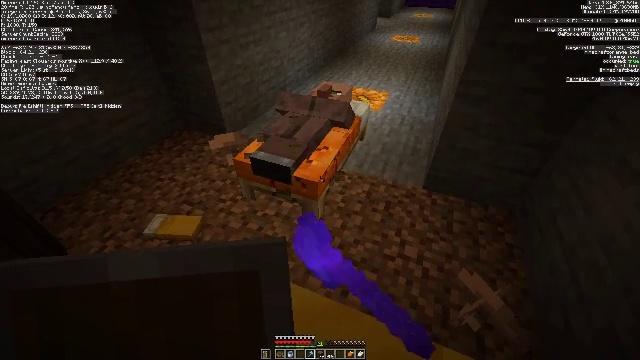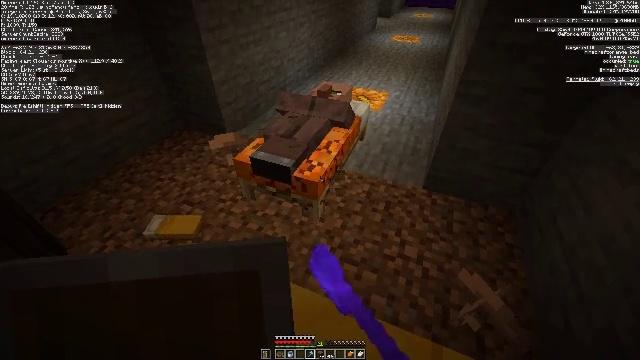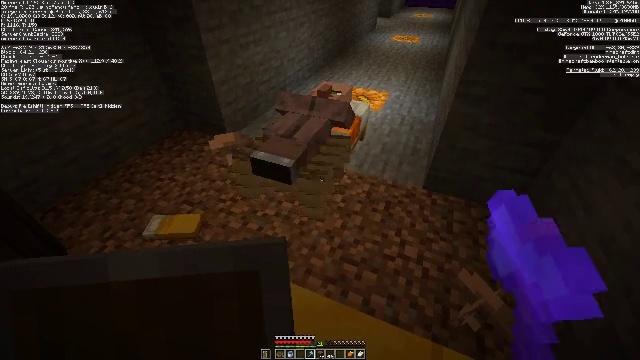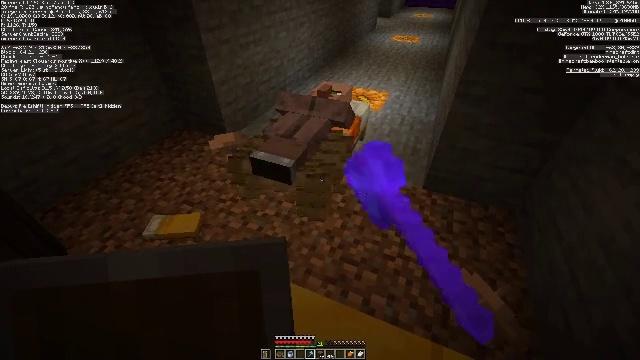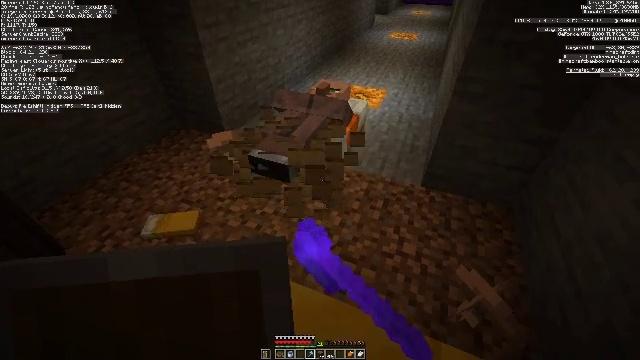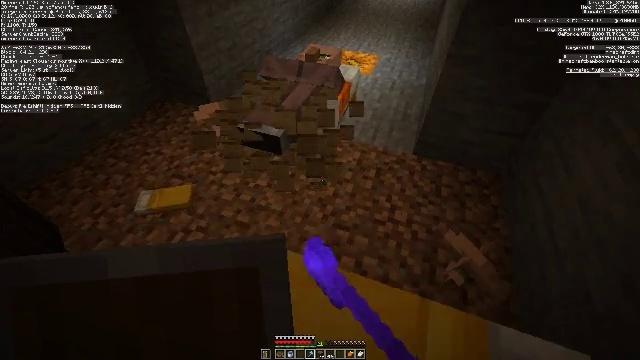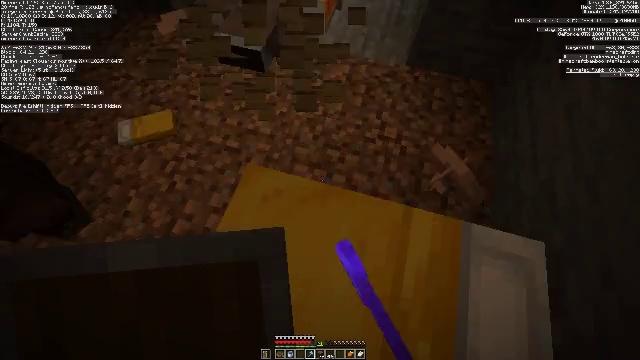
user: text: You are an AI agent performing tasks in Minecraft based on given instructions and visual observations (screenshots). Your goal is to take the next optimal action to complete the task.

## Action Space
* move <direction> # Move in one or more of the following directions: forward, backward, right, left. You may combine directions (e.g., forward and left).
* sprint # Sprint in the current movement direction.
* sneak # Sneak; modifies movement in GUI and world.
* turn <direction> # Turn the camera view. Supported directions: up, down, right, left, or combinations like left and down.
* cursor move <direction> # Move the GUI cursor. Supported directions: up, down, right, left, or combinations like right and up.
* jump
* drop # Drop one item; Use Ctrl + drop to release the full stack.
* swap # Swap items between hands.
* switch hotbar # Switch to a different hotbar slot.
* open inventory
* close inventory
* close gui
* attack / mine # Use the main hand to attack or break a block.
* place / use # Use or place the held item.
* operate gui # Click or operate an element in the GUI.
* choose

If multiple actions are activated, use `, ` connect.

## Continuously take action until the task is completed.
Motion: motion action
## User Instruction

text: Gather an orange bed for future use.
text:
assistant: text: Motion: attack / mine
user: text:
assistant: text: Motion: attack / mine
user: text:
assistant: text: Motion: attack / mine
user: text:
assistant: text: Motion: attack / mine
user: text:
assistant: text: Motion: turn right and down
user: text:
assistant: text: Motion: turn right and down
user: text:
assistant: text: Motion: no_op